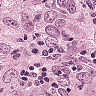
Metastatic tissue present: yes